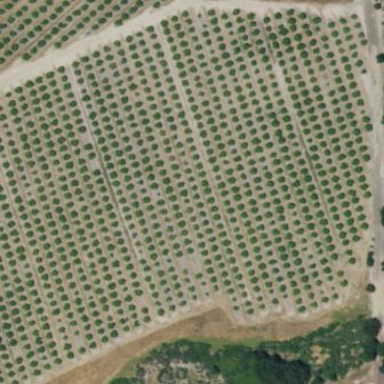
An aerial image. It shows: Orchard.